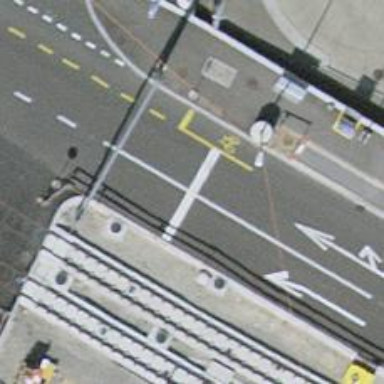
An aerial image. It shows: Road with traffic signals.